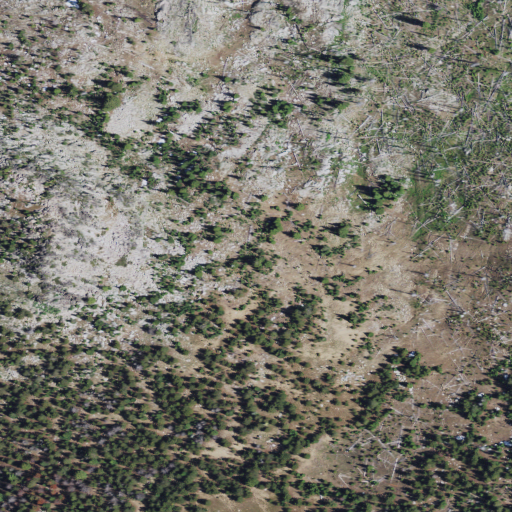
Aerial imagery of mountain in Oregon named Boulder Butte containing shrub, evergreen forest, and grassland